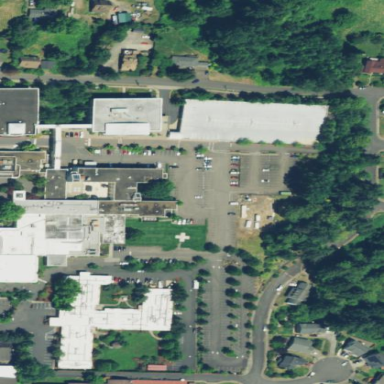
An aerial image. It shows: Hospital providing healthcare services.